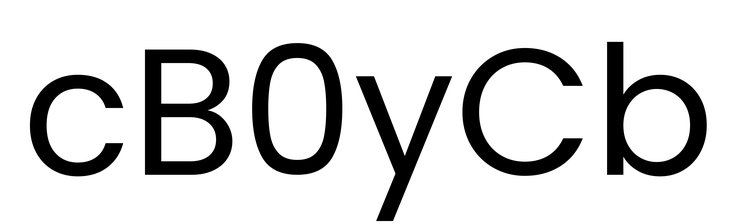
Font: Poppins-Regular